Question: How can I test how my Main method handles command-line arguments in Linqpad? I tried
'''
void Main(string[] args)
{
args.Dump()
}
'''
but it errors
> No overload for method 'Main' takes 0 arguments
Edit: I don't want to run Linqpad from the command-line (that would be tedious), I just want to supply args to the main method somehow (so I can quickly test a Main method). Perhaps like this mock-up:

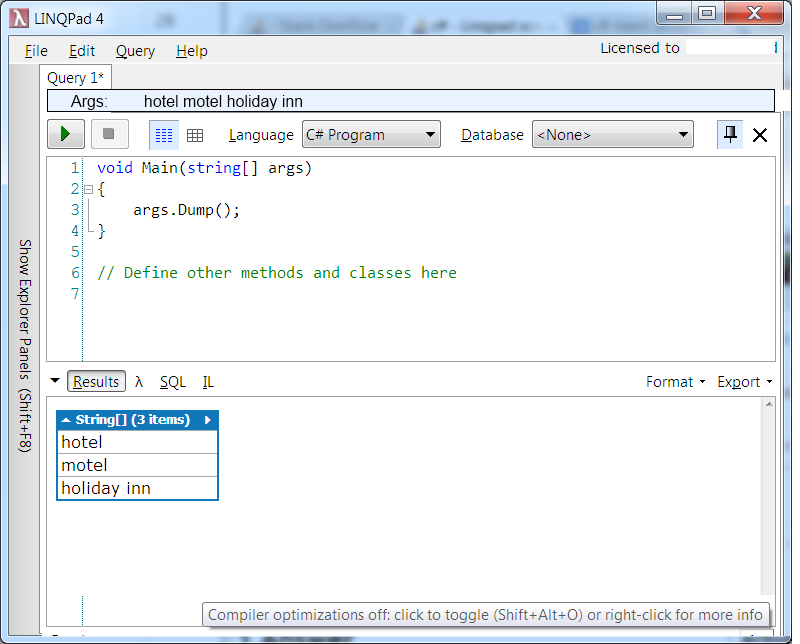
Answer: '''
void Main (string[] args)
{
#if !CMD
args = new[] { @"arg1", @"arg2" };
#endif
args.Dump();
...
'''